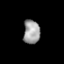
Tissue: prostate
Cell type: T cells
Senescence score: 0.3198
Nuclear area (px): 387
Mean DAPI intensity: 159.685